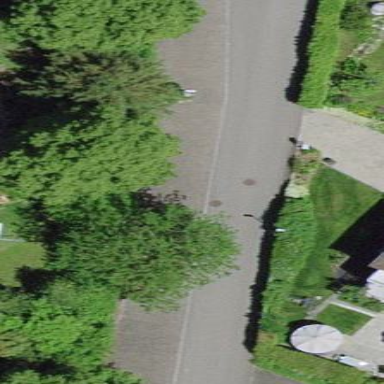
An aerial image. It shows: Street-side parking area.